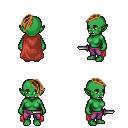
a pixel art fantasy rpg character, female body template, orc, green skin, maroon cape, magenta pants, brown long mohawk hairstyle, dagger, four views (front, back, left, right), 2x2 character sprite sheet, small pixel art, hard edges, no anti-aliasing